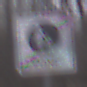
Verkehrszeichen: EndeFussgaengerzone
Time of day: Midday
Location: Outdoor (Nature)
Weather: Overcast
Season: Autumn
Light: Natural